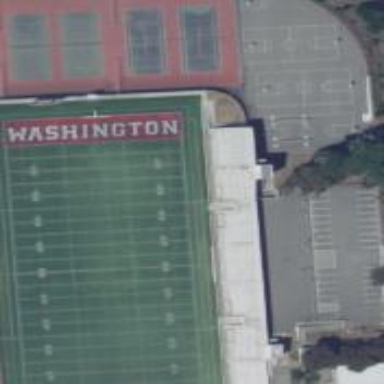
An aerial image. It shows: Pitch with artificial turf used for American football and soccer.